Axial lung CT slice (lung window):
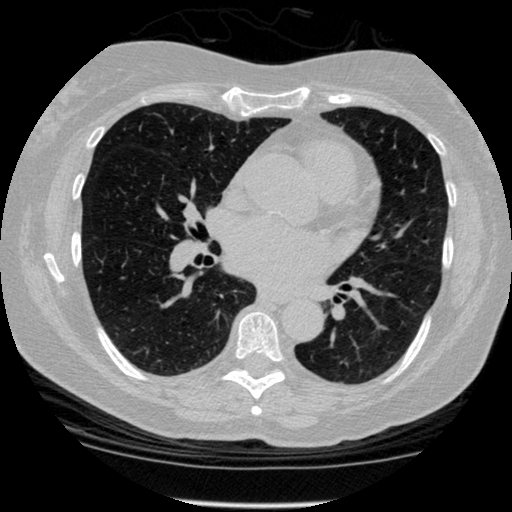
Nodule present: no